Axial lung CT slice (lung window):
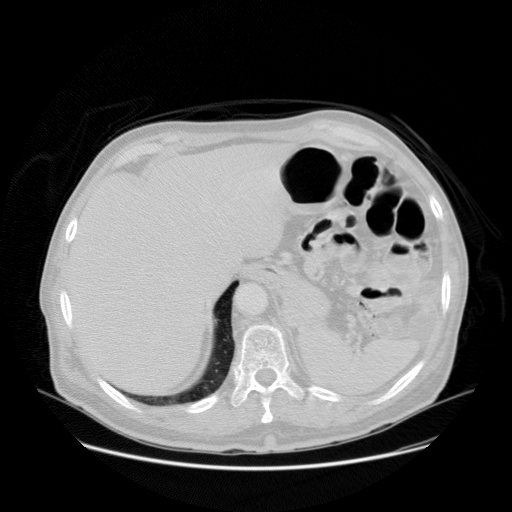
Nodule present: no